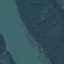
Land use / land cover: River